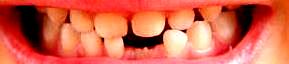
Condition: hypodontia